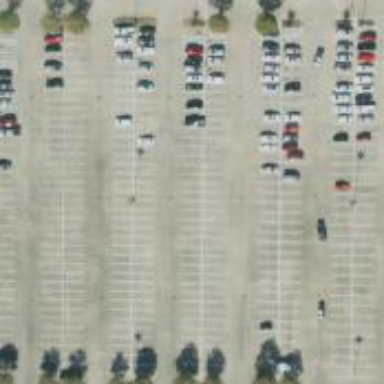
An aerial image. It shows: Parking space.